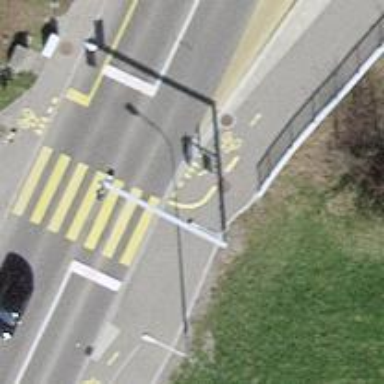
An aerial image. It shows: Cycleway.